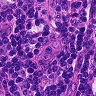
Metastatic tissue present: no